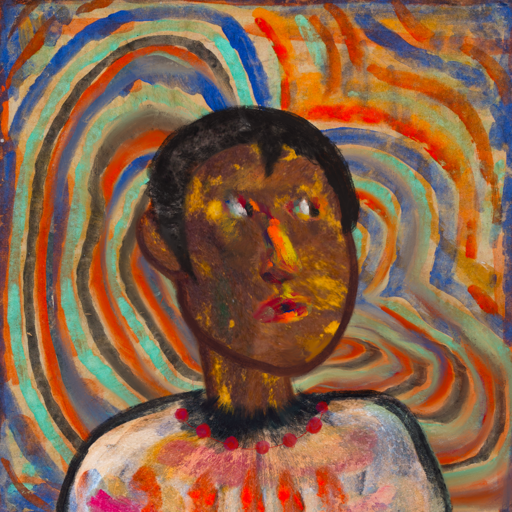
Background: Sisters, Head And Neck Side: Comrade, Face Side: An_Impression, Bust: Childish, Hair Side: Roy_Bahadur, Head Accessory: Blank, Second Necklace: Blank, Necklace: Irani_3, Baby: Blank